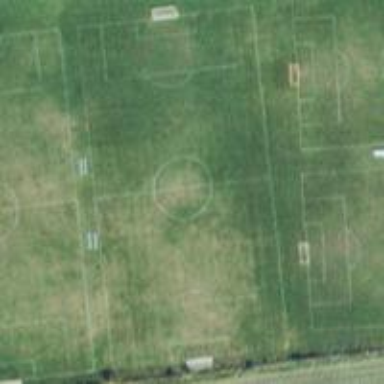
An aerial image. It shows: Grass pitch used for soccer and disc golf.